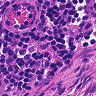
Metastatic tissue present: no